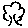
Label: tree